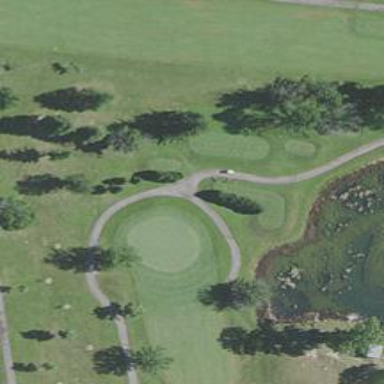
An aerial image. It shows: Path for both roads and golfers.